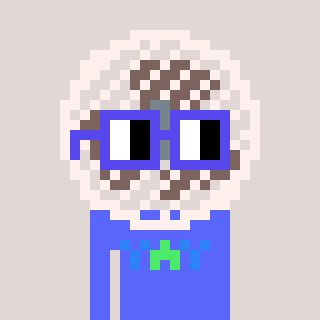
a pixel art character with square blue glasses, a fan-shaped head and a purple-colored body on a warm background